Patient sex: M
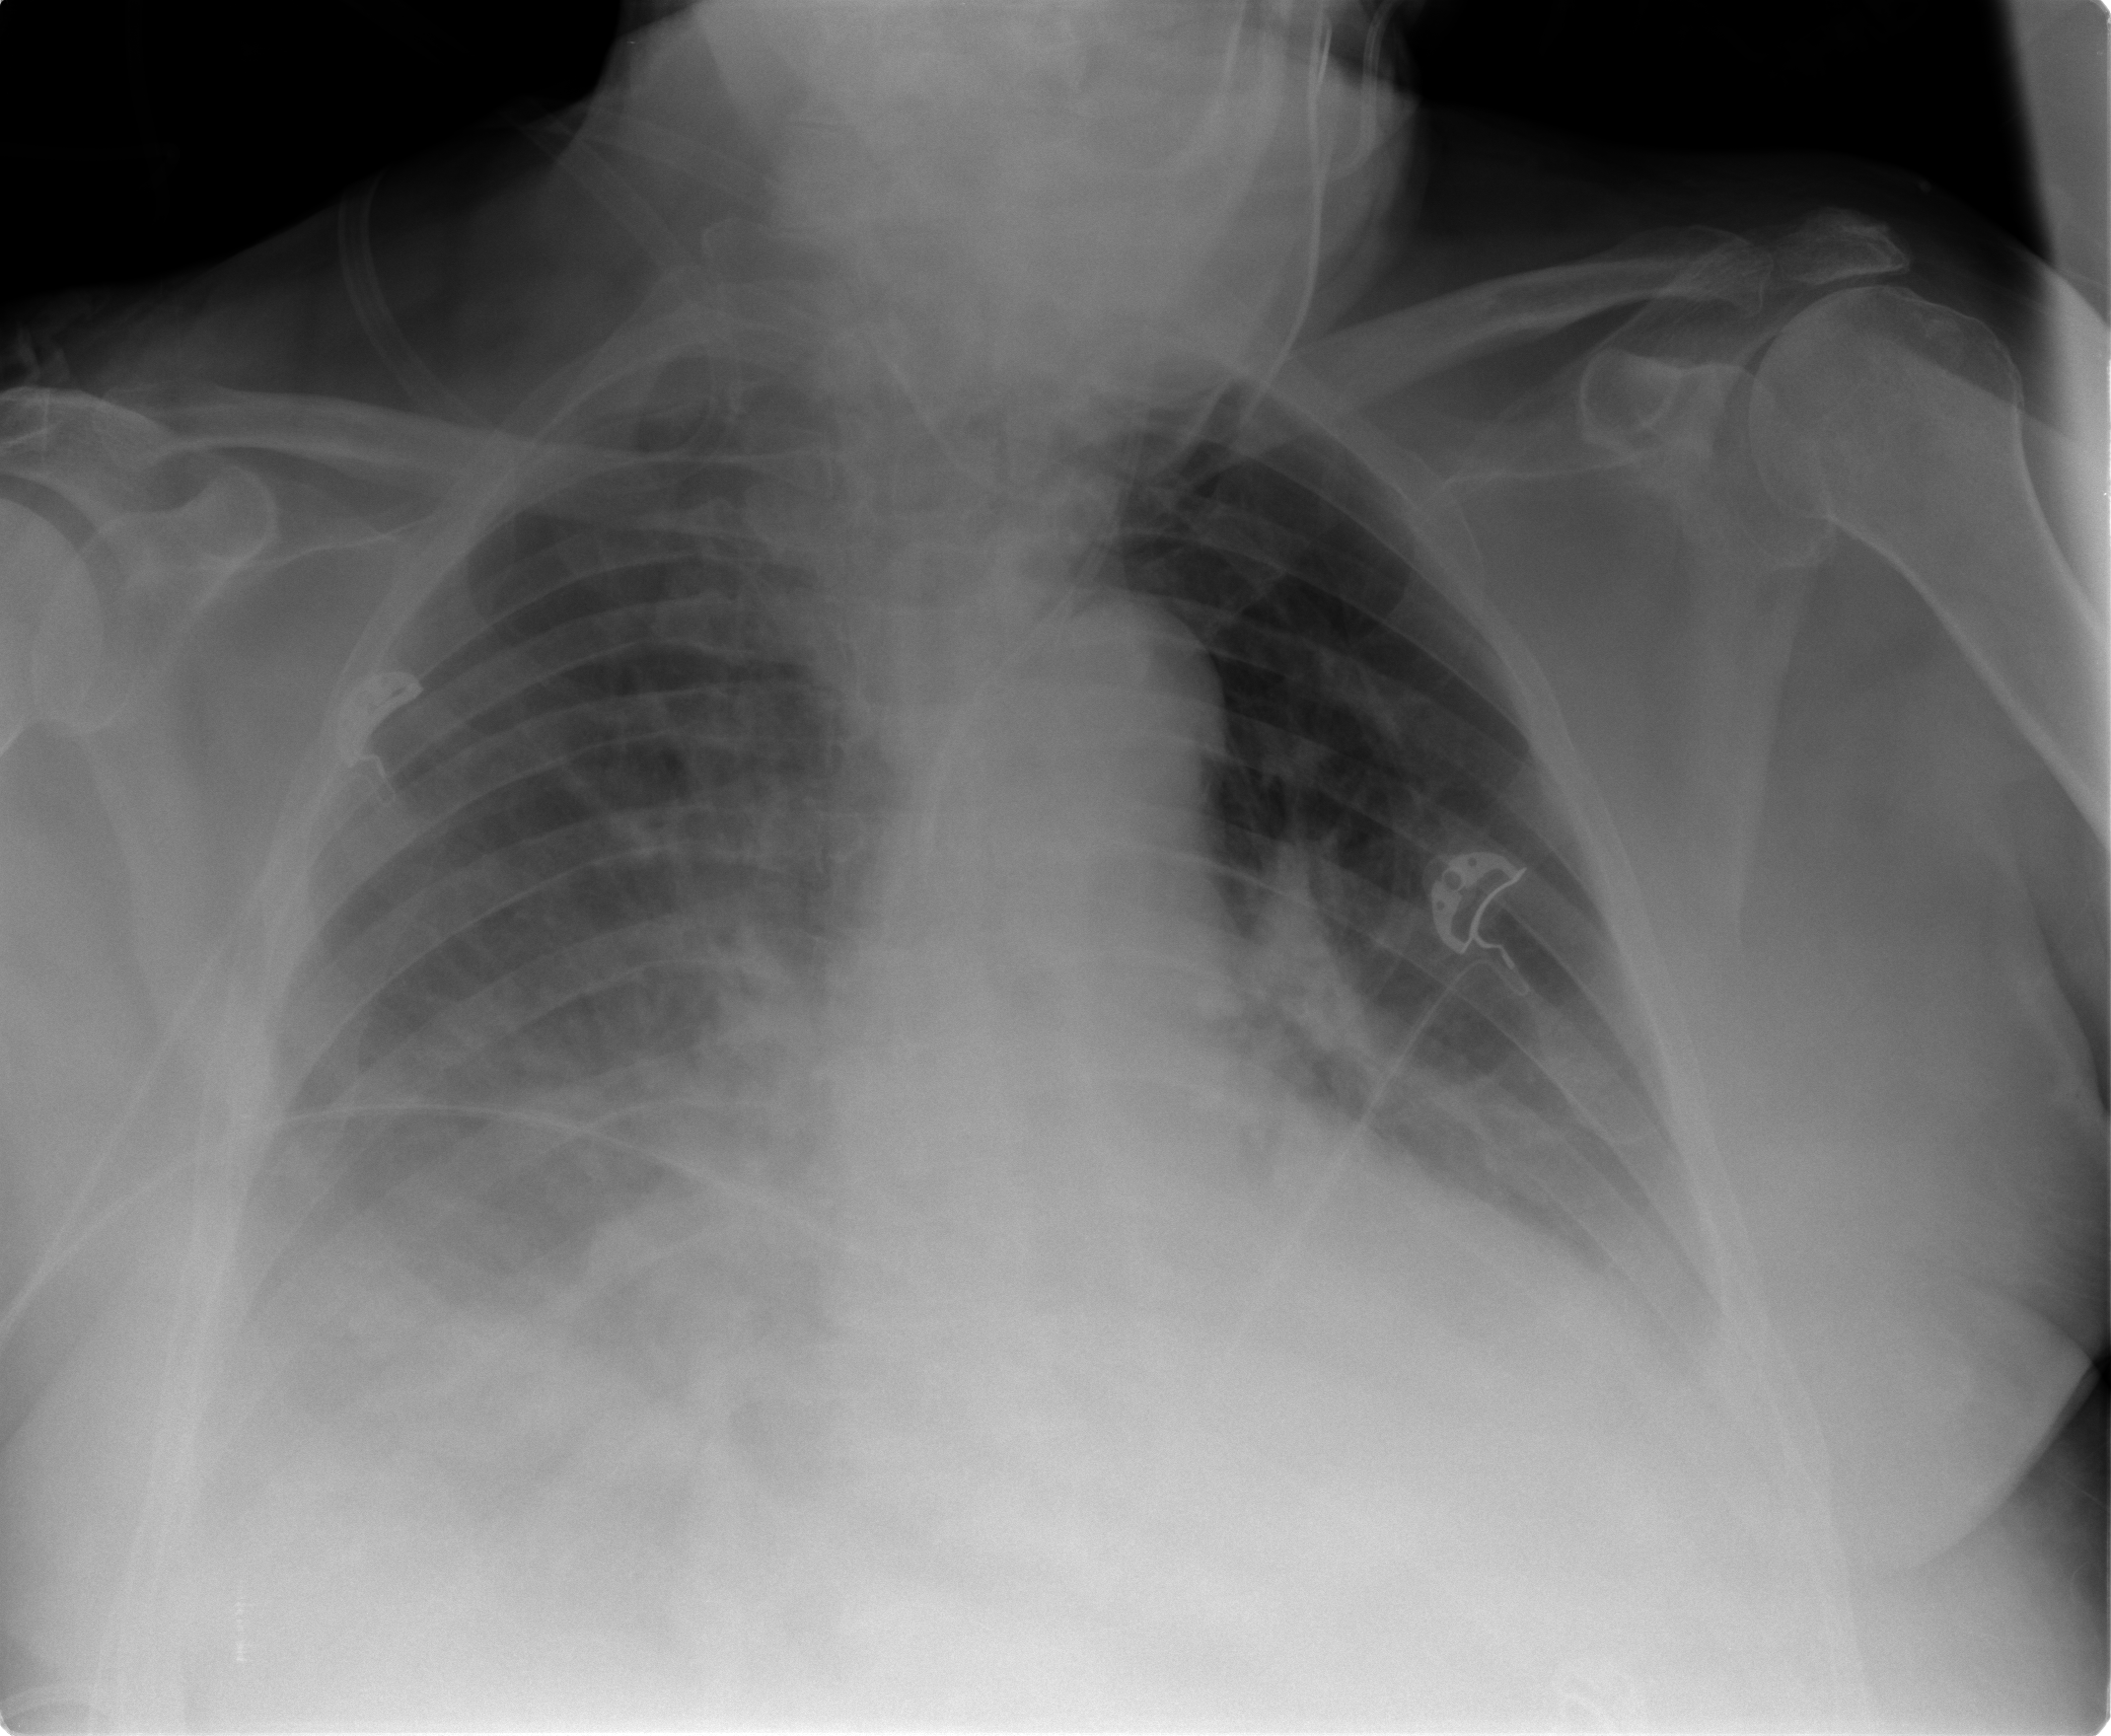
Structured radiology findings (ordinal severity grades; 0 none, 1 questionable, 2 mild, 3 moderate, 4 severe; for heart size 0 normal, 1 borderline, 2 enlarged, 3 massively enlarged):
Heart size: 1
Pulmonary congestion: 2
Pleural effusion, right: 3
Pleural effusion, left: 2
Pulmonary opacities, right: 2
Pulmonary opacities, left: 0
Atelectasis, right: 0
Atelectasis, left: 2